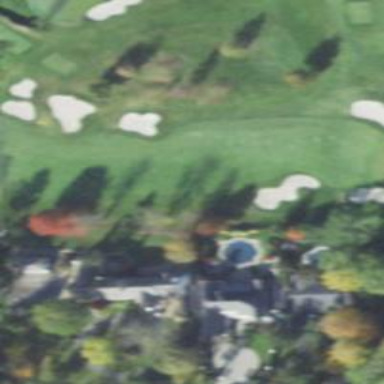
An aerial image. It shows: Path for both roads and golfers.